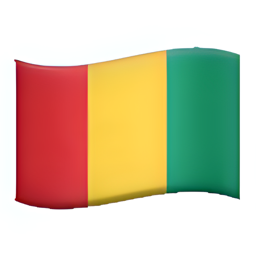
Name: flag for guinea
Emoji: 🇬🇳
Group: Flags
Sub-group: country-flag